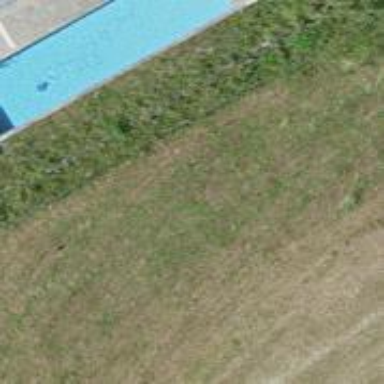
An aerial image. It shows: Swimming pool located in leisure land.